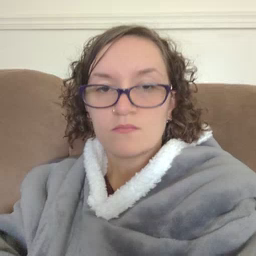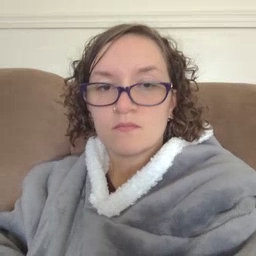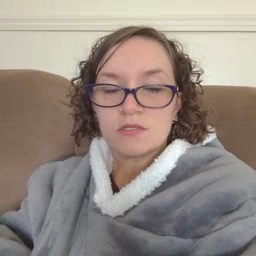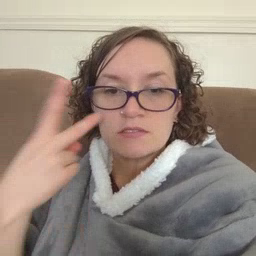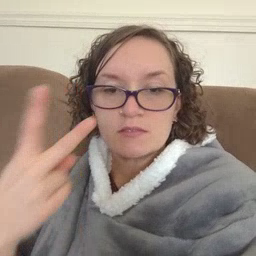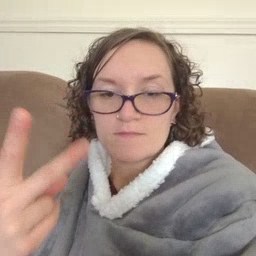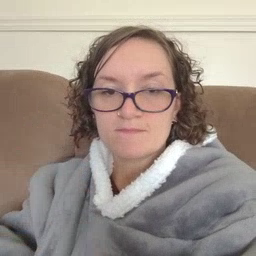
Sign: see